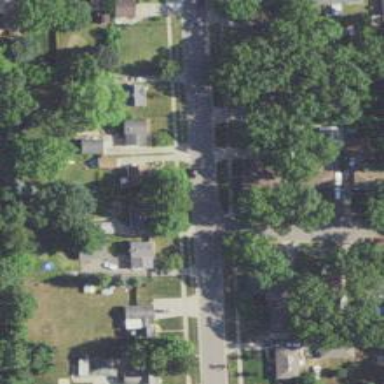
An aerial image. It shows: Residential road with asphalt surface and separate sidewalk.